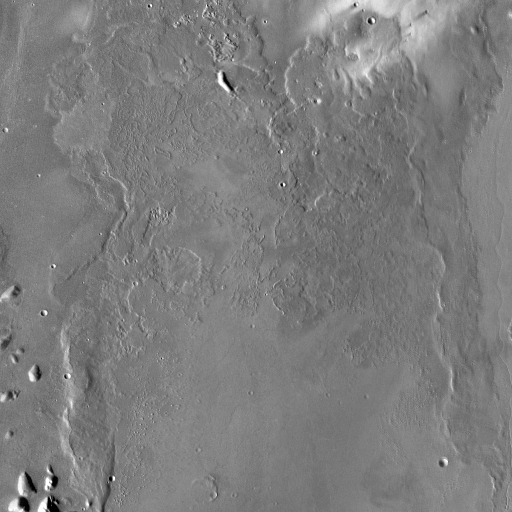
Crater classes present: Background, Other, Buried